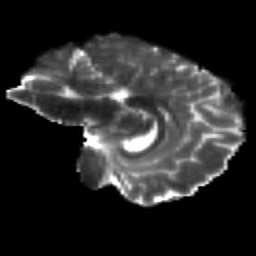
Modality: T2w
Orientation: sagittal
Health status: healthy
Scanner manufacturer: siemens
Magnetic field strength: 3 T
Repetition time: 12 s
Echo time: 0.092 s